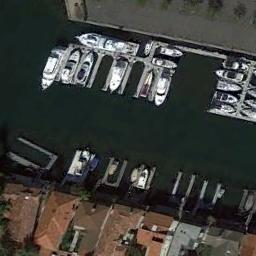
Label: harbor